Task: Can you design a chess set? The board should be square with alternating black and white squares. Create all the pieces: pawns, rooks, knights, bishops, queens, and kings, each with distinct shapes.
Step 397:
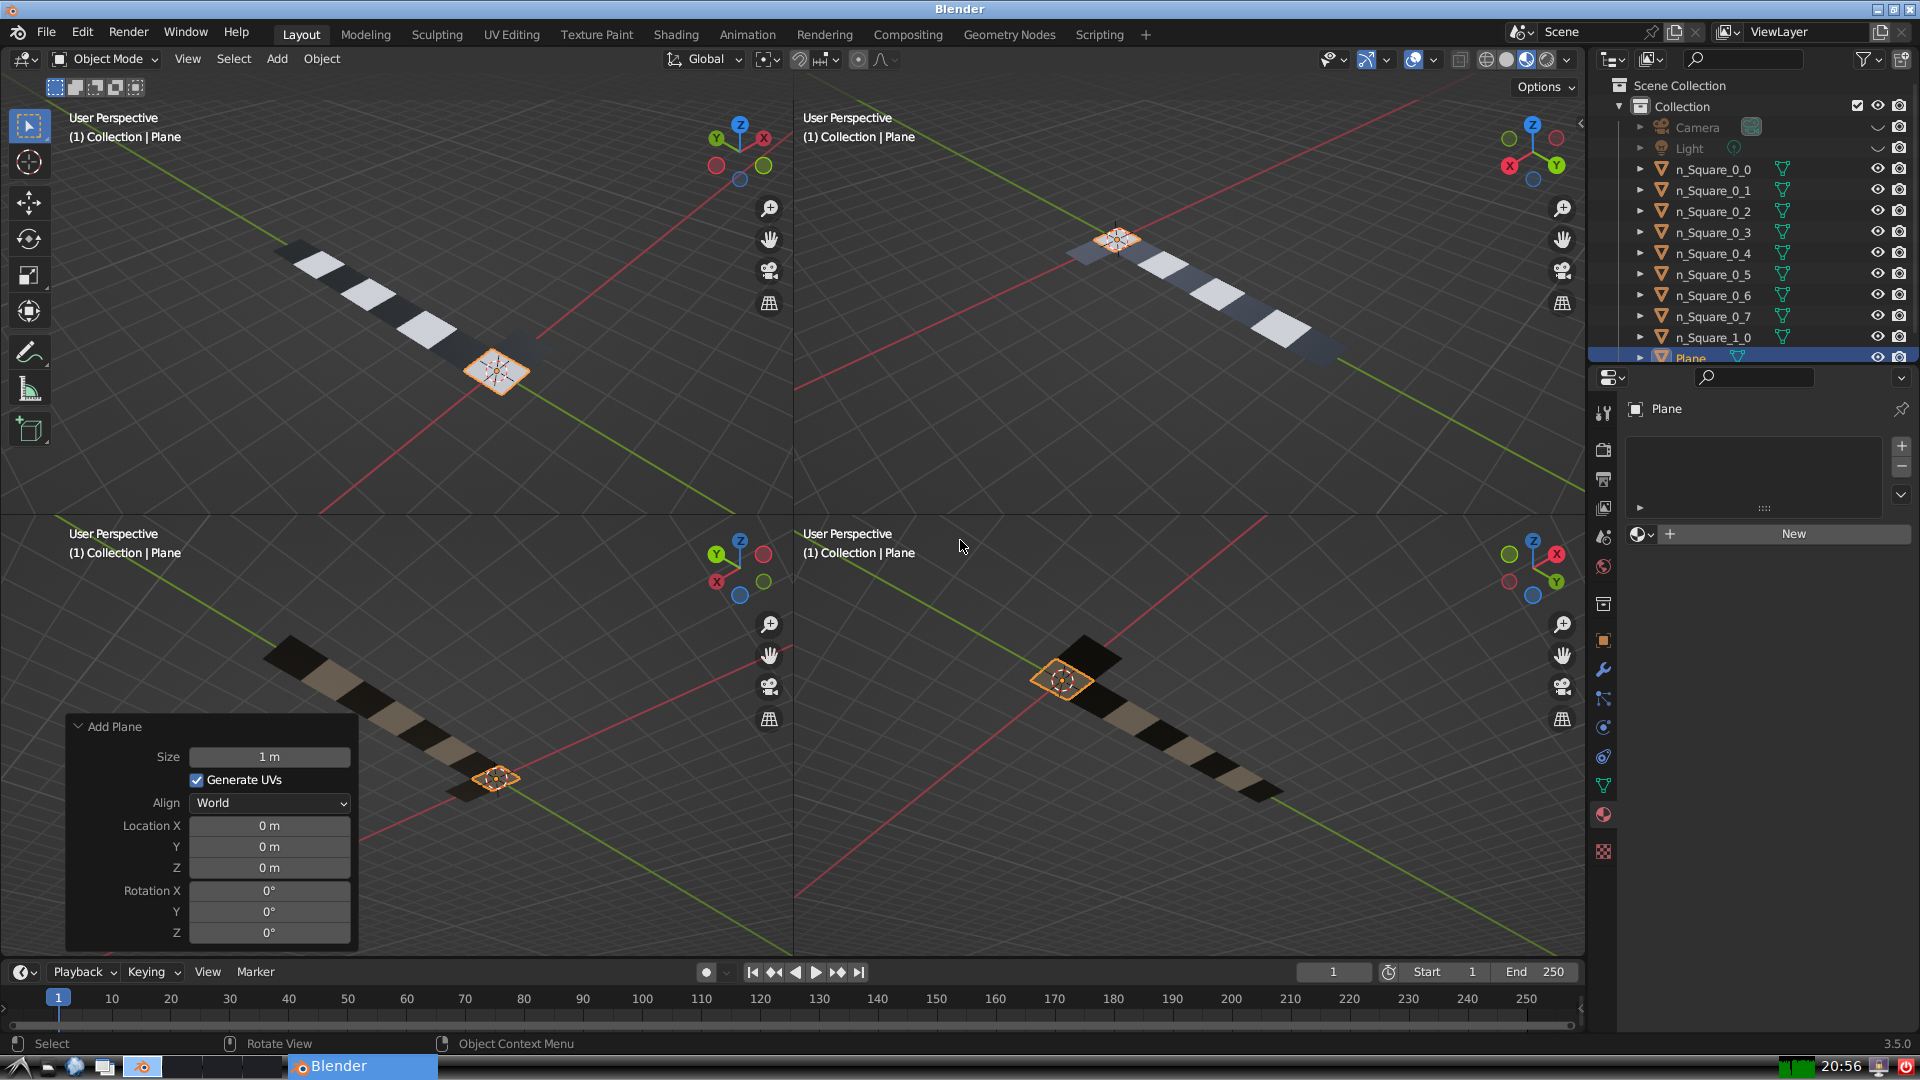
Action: {"mouse_move": [270, 826]}